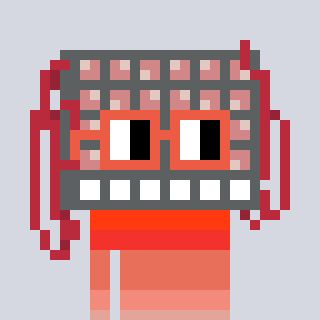
a pixel art character with square orange glasses, a turing-shaped head and a peachy-colored body on a cool background